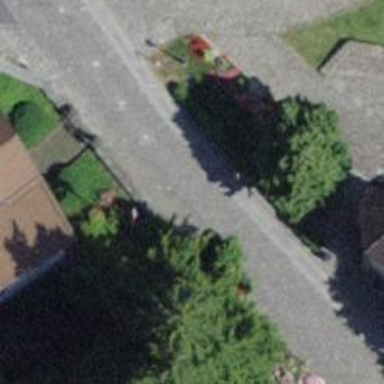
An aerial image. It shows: Living street with sett surfaces. Both sides of the road have sett sidewalks.